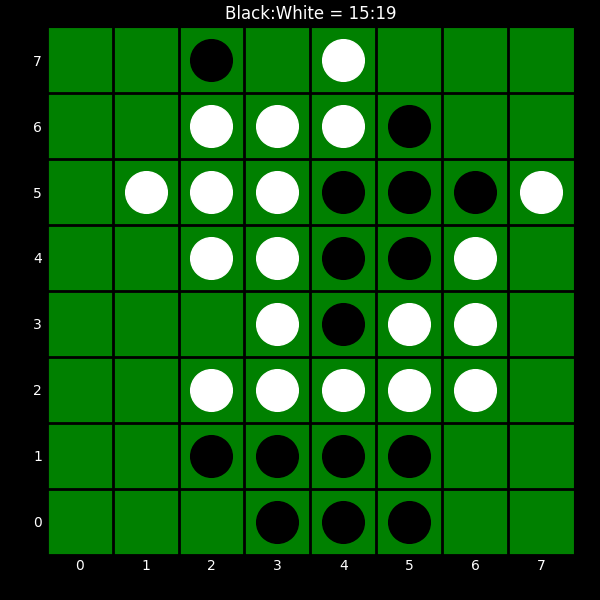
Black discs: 15
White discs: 19